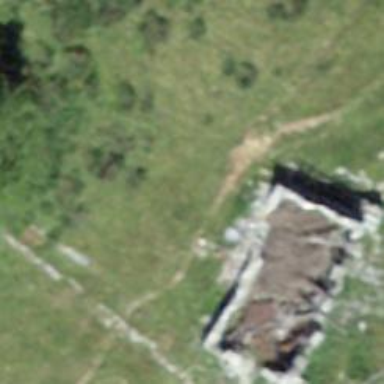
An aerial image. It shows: Historic building now in ruins.